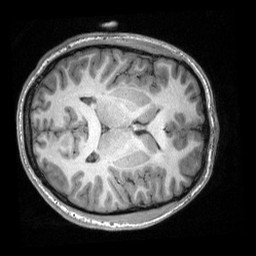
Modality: T1w
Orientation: axial
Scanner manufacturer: siemens
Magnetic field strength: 3 T
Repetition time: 2.3 s
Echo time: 0.00308 s